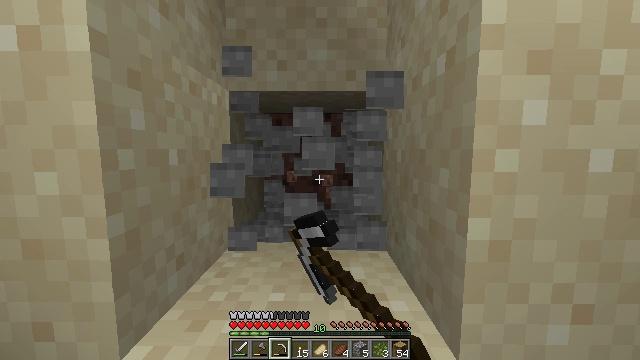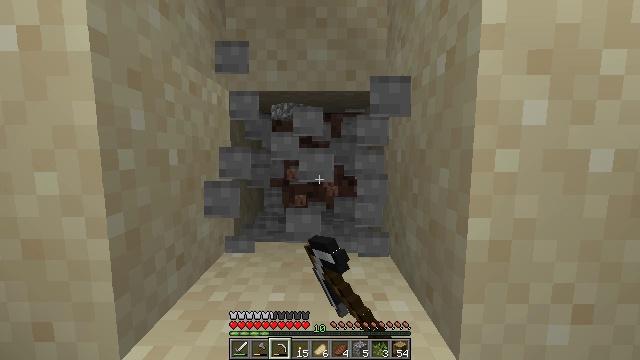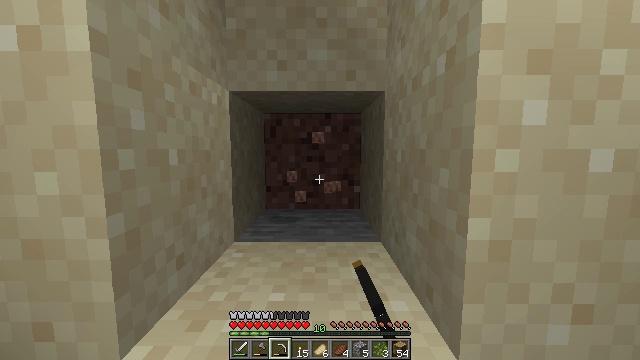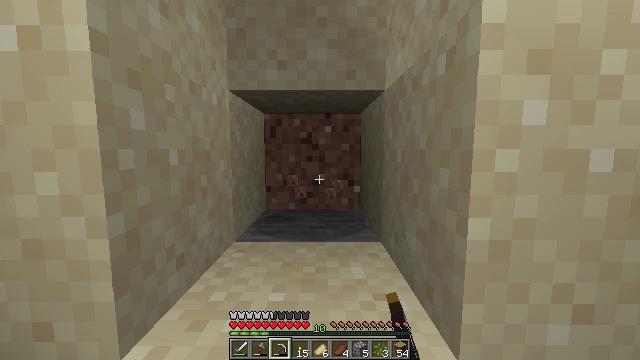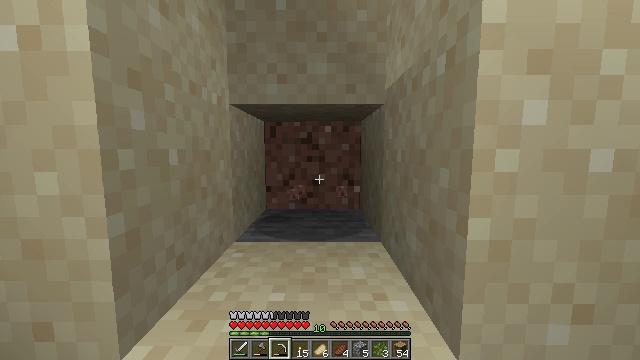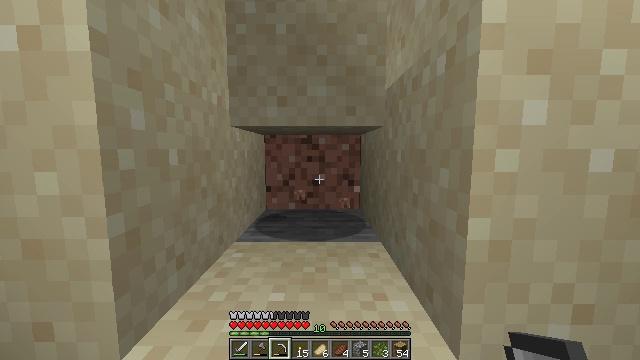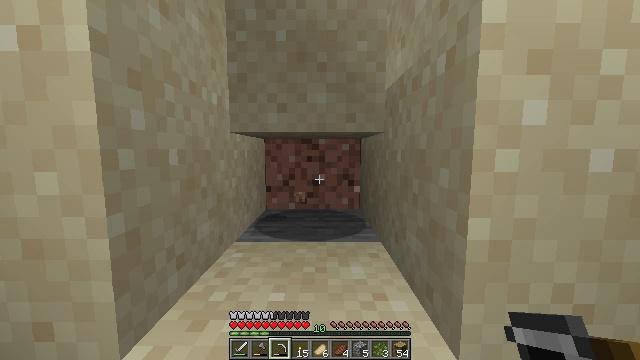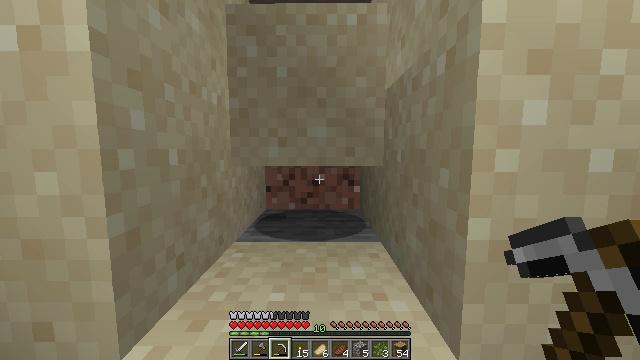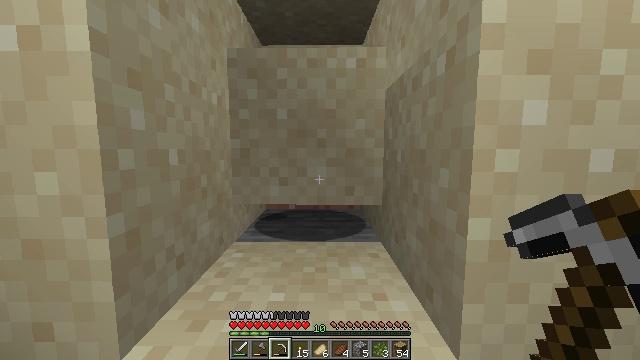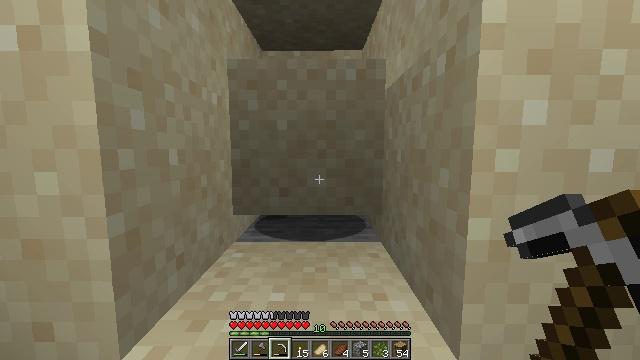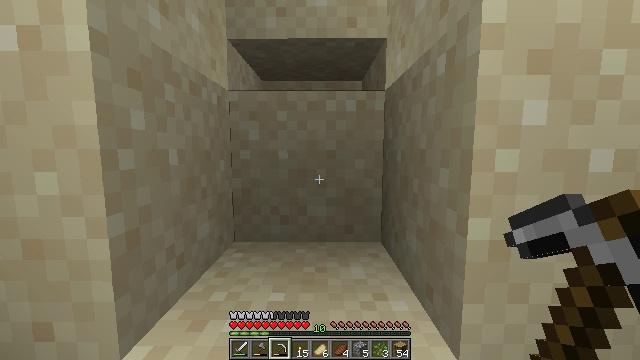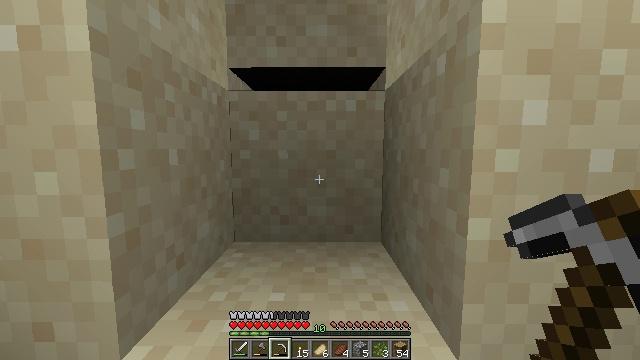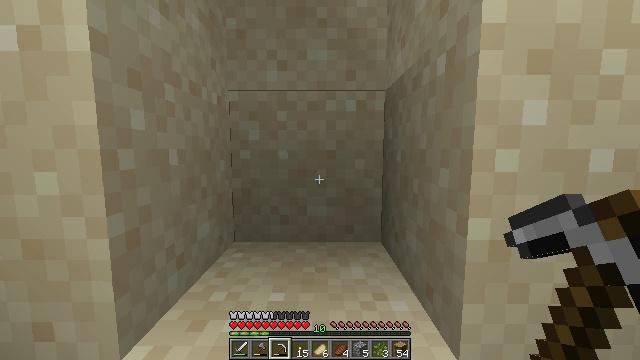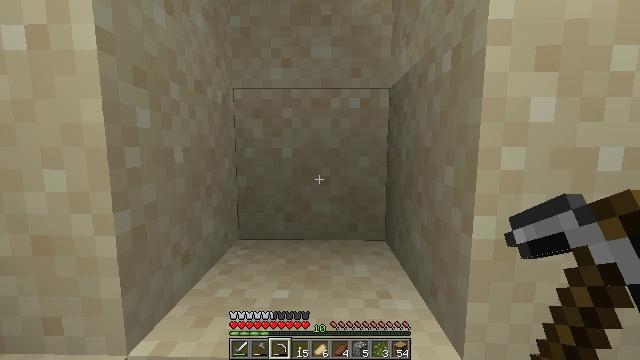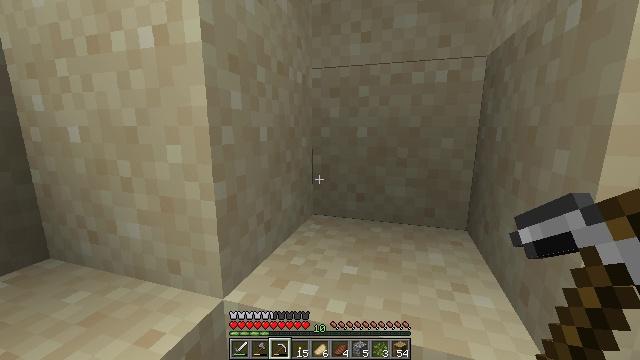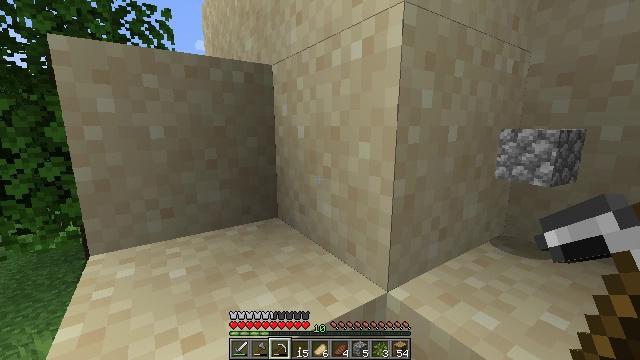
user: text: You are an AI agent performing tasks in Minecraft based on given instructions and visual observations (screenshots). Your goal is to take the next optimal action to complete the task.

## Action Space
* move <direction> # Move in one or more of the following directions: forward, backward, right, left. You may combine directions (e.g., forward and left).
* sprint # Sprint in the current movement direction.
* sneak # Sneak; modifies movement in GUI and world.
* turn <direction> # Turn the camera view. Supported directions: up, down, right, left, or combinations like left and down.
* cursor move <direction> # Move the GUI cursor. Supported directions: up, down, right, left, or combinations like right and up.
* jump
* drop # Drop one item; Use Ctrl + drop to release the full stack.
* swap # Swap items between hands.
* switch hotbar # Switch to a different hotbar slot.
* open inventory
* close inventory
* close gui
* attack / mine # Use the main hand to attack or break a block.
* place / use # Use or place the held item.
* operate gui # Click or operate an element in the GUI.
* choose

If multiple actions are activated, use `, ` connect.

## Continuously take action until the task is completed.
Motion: motion action
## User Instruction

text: Smelt a cooked mutton in the furnace.
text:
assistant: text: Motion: attack / mine
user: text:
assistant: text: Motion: no_op
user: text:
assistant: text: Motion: no_op
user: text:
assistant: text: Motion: no_op
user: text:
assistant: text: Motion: no_op
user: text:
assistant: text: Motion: no_op
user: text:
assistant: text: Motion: no_op
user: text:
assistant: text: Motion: no_op
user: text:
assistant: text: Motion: no_op
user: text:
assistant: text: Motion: no_op
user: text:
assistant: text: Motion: no_op
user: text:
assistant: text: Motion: no_op
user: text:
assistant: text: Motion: no_op
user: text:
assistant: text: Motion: turn left and down
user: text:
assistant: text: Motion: move left, turn left
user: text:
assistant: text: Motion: move left, turn left and up
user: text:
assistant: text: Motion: move forward and move left, turn left and up
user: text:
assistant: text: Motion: move forward and move left, turn left and down
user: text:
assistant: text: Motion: move forward and move left, turn right and down
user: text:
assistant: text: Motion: move forward, turn right and down
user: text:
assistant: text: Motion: move forward, turn right and down
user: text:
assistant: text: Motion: move forward, turn right and down
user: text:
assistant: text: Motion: move forward, turn right and down
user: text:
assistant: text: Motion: move forward, turn right
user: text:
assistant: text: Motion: move forward, sprint, turn right
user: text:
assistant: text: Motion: move forward, sprint, turn right and up
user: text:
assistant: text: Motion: move forward, sprint, turn right and up
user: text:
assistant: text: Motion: move forward, sprint, turn right and up
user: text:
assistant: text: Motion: move forward, sprint
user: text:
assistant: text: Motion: move forward, sprint